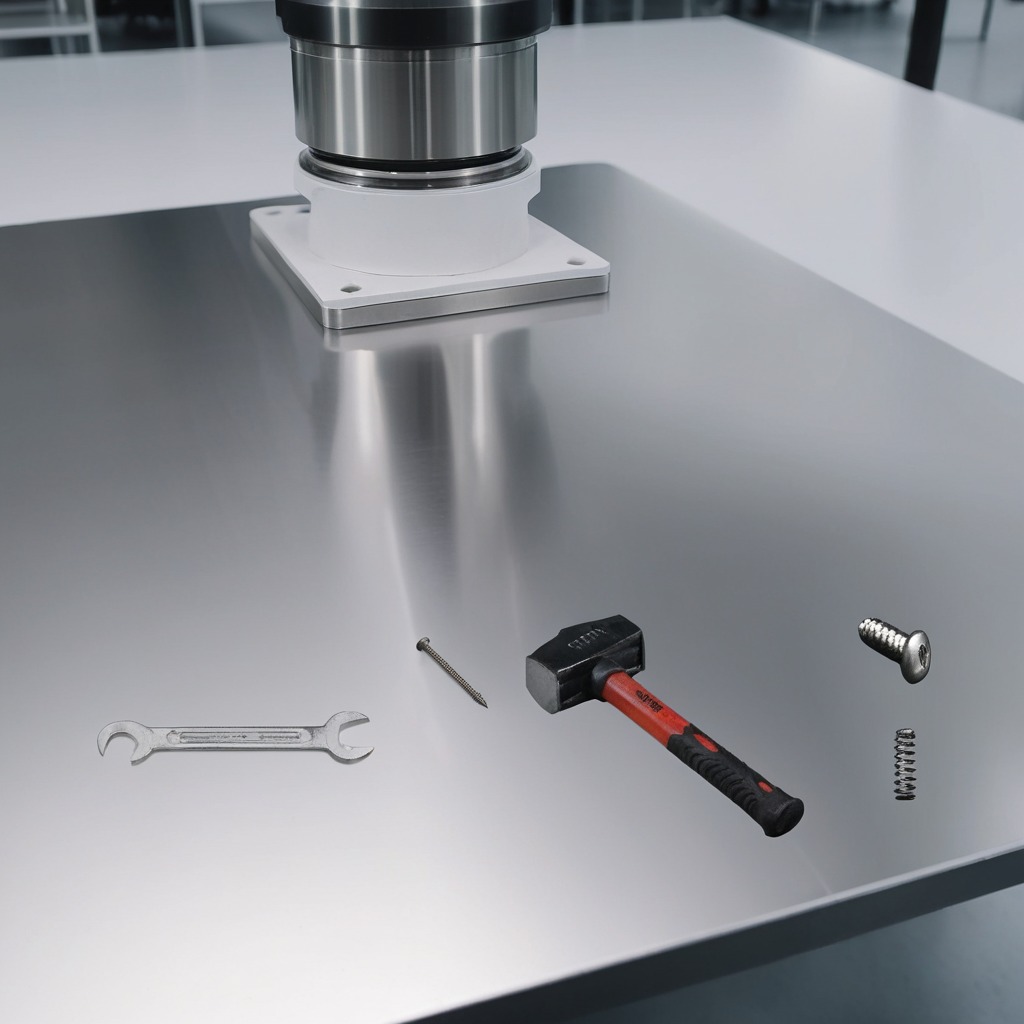
A hammer, an iron nail, a metal machine screw, a coiled metal spring, and a wrench are lying on the stainless steel table in a high-end prototyping lab.